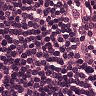
Metastatic tissue present: no